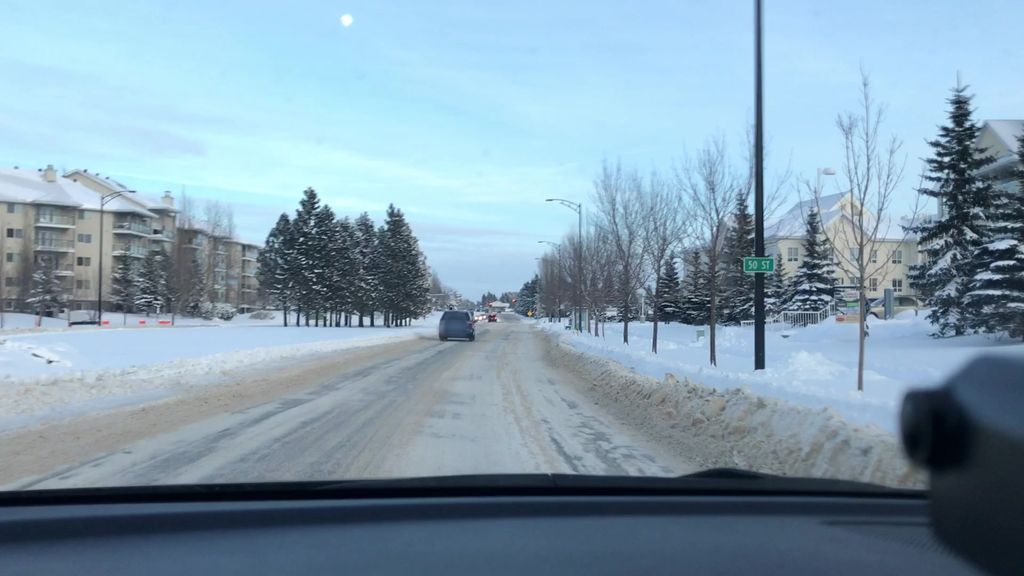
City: edmonton